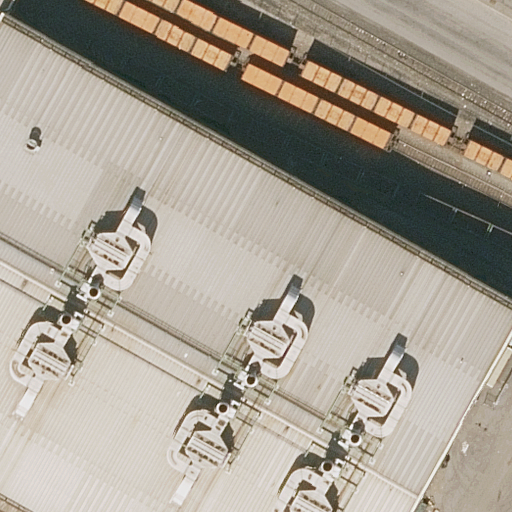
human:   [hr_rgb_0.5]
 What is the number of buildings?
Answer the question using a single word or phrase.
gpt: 1

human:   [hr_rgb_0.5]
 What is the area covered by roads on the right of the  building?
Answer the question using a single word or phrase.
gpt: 0m2

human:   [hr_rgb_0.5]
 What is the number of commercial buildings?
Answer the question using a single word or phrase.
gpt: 0

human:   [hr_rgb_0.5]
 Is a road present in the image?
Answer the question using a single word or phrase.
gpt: yes

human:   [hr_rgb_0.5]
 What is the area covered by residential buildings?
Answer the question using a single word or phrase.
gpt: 291m2

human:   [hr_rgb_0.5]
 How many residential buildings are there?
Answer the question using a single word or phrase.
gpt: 1

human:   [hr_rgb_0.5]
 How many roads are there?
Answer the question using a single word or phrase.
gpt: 2

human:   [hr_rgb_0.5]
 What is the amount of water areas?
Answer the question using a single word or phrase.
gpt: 0

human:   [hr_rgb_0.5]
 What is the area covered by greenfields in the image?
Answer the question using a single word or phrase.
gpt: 0m2

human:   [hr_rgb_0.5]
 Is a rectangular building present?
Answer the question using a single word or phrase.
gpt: yes

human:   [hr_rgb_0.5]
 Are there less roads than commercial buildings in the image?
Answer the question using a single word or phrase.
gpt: no

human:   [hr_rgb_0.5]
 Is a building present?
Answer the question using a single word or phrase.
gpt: yes

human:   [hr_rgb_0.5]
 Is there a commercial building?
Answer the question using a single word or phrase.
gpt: no

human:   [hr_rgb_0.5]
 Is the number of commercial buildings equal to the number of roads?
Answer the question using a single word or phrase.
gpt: no

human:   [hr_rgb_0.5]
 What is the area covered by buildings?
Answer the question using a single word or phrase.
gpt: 291m2

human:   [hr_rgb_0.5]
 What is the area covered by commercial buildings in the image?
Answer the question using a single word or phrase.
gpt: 0m2

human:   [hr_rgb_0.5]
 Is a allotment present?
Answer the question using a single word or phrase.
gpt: no

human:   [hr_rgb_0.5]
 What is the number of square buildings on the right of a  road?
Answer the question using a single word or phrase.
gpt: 0

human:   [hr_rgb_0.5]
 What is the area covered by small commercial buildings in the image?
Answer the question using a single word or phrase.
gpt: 0m2

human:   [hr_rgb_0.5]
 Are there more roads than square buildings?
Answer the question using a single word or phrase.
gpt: yes

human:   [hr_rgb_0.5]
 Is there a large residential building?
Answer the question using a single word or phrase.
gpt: no

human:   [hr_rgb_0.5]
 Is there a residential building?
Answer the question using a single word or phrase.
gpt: yes

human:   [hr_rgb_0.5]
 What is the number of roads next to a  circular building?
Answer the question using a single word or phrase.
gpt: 0

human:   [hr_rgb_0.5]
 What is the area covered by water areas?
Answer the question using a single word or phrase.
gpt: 0m2

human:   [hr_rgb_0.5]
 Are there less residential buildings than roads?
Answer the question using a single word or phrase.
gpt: yes

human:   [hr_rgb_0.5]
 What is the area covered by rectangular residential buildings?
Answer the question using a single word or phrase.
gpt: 291m2

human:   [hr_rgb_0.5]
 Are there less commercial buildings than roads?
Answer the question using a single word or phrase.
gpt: yes

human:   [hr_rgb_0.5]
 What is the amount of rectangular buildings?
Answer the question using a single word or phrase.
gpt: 1

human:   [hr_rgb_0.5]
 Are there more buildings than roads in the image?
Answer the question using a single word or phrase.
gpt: no

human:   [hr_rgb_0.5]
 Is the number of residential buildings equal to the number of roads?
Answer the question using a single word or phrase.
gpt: no

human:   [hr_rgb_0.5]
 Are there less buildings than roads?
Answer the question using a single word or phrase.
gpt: yes

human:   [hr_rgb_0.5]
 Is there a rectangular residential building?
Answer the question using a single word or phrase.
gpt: yes

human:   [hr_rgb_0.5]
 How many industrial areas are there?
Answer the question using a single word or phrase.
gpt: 0

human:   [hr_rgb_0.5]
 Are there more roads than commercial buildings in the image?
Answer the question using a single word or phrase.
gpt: yes

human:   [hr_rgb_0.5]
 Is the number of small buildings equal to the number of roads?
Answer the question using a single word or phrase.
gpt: no

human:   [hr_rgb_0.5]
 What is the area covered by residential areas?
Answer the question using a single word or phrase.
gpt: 0m2

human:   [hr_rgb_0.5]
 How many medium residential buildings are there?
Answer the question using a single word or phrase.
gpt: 1

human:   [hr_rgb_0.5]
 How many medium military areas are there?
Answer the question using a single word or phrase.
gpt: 0

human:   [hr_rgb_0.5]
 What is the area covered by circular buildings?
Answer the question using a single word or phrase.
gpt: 0m2

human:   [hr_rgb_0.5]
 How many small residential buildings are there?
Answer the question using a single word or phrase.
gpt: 0

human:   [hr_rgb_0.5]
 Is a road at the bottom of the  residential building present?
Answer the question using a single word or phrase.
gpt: no

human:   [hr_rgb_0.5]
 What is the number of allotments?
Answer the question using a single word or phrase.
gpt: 0

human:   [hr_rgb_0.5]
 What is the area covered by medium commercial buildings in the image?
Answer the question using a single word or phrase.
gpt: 0m2

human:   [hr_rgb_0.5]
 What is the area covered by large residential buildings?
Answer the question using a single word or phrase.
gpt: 0m2

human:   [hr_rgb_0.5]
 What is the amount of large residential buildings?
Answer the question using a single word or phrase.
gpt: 0

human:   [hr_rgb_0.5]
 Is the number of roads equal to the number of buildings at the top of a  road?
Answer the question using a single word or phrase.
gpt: no

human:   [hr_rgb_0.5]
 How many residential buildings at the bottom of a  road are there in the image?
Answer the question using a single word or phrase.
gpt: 1

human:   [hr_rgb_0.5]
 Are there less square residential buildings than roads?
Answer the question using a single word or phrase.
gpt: yes

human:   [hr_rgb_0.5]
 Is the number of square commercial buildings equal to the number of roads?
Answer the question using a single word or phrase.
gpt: no

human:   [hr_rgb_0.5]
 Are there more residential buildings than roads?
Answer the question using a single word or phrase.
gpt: no

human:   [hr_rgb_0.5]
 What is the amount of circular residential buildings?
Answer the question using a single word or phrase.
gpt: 0

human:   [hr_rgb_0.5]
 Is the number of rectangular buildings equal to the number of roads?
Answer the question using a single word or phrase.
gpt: no

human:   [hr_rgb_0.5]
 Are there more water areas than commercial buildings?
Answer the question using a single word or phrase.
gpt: no

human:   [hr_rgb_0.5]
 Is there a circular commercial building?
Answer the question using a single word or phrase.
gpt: no

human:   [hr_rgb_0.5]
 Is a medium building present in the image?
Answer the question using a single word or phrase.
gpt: yes

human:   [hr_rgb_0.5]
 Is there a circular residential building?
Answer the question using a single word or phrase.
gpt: no

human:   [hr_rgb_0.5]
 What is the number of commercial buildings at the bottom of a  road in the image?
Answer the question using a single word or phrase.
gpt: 0

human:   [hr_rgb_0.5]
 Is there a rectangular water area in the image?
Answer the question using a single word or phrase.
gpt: no

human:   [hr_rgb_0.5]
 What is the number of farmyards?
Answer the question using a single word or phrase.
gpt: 0

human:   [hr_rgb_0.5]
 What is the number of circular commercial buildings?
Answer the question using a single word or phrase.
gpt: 0

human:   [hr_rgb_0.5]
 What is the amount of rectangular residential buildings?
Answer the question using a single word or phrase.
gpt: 1

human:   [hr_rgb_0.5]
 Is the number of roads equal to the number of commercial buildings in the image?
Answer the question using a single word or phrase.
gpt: no

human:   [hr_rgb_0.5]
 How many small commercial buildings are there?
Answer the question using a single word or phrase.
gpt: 0

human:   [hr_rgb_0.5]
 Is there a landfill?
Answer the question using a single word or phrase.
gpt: no